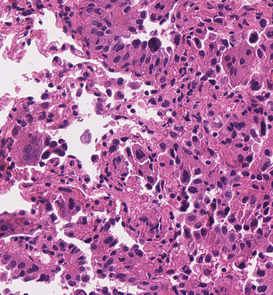
Tumor epithelial tissue: yes
Tumor-associated stroma tissue: yes
Normal tissue: no